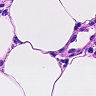
Metastatic tissue present: no